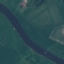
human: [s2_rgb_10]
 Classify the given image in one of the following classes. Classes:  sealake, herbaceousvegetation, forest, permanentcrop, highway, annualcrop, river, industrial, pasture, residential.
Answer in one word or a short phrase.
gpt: River